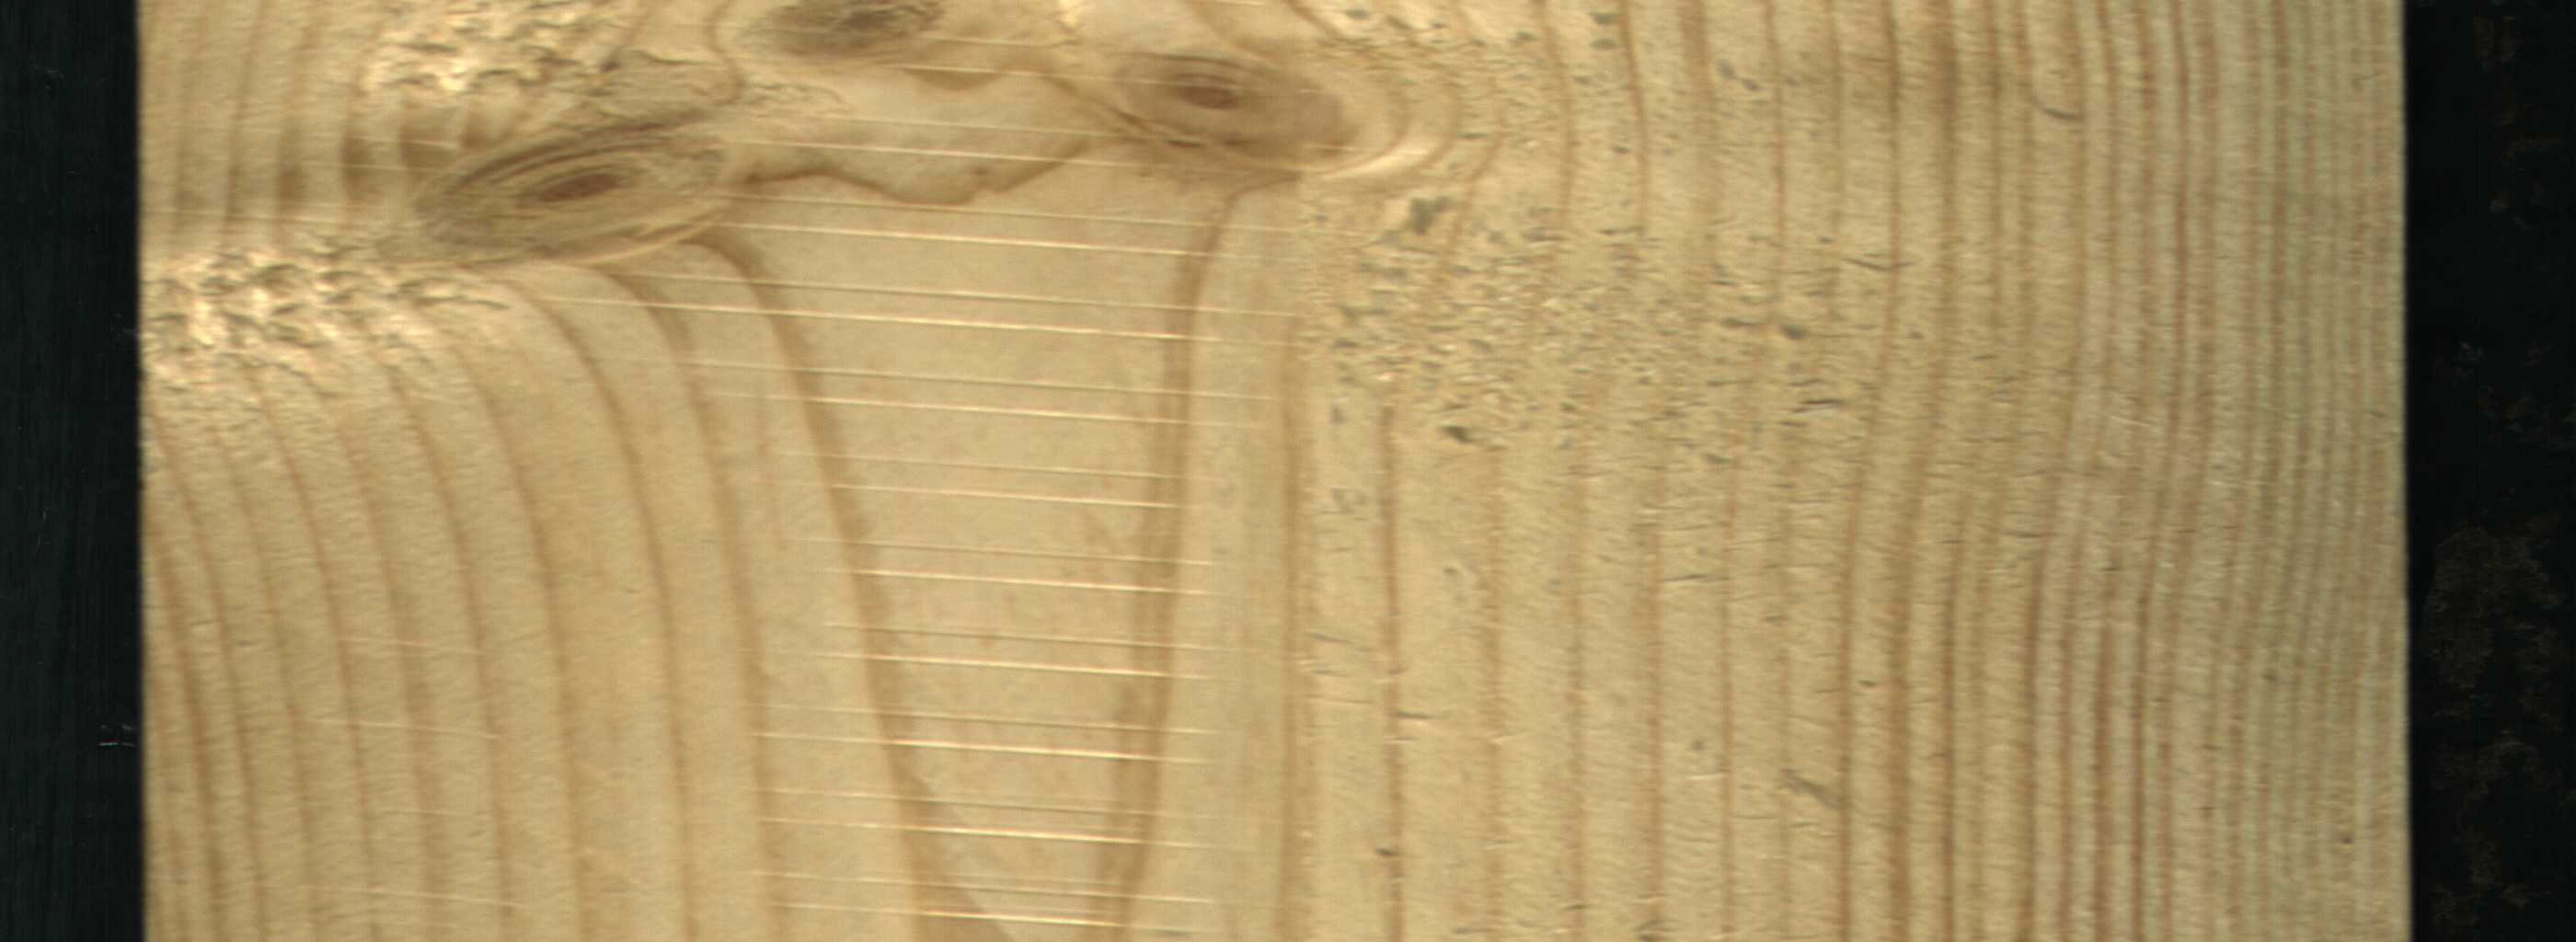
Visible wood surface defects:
Live_Knot
Live_Knot
Live_Knot
Live_Knot